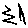
Label: zigzag